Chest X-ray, AP view. Patient: 47 years old, sex M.
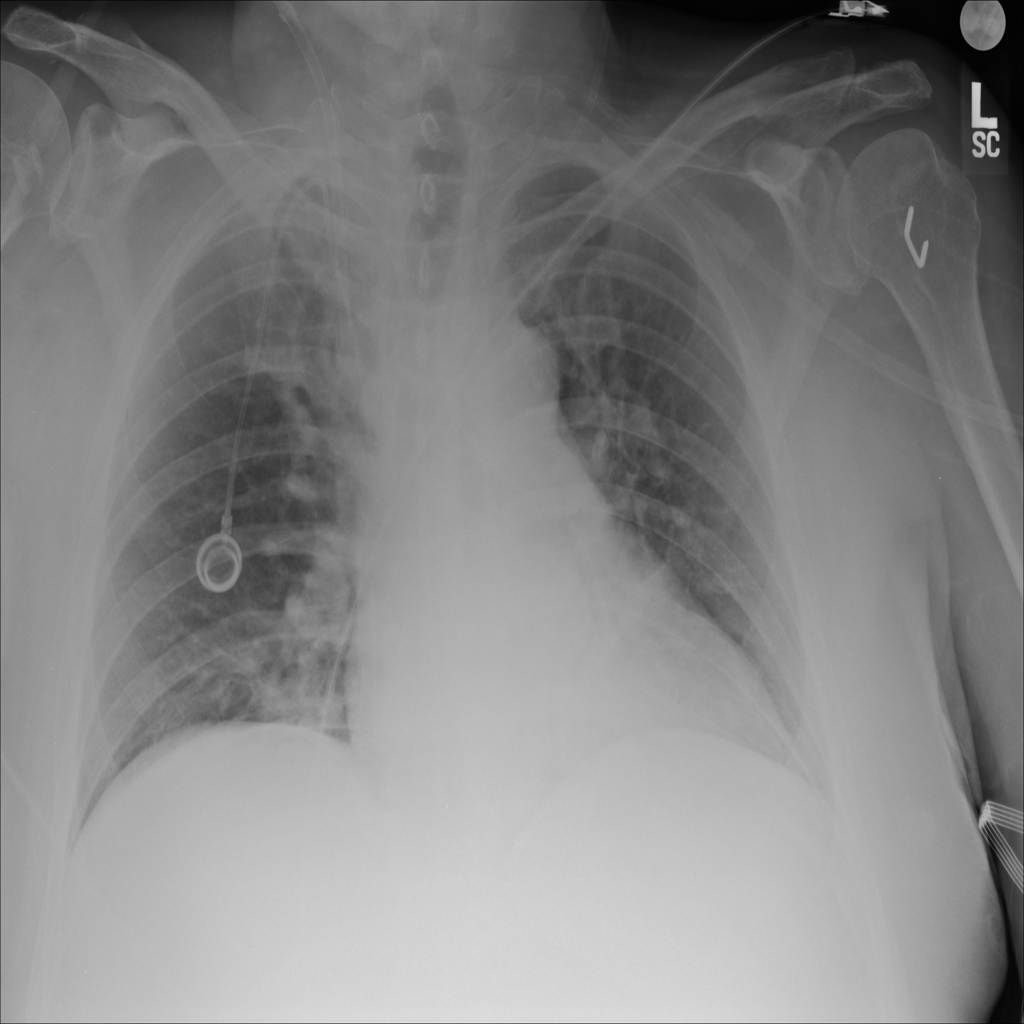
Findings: No Finding